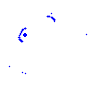
Particle: proton